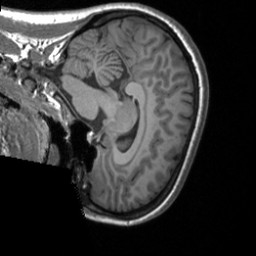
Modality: T1w
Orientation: sagittal
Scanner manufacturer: siemens
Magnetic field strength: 3 T
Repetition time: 1.9 s
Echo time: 0.00226 s